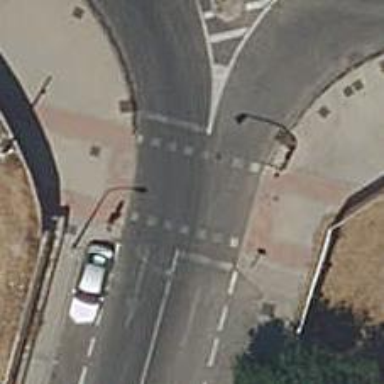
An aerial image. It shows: Road crossing with traffic signals.